Field crop: maize
Growth stage: 1
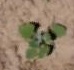
Species: chenopodium